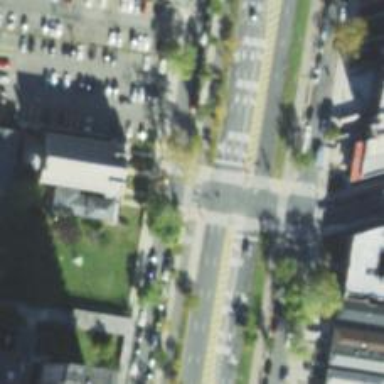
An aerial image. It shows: Asphalt cycleway with crossing.